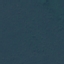
Land use / land cover: Forest